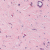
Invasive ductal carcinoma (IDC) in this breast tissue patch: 0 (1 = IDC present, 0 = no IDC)